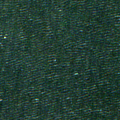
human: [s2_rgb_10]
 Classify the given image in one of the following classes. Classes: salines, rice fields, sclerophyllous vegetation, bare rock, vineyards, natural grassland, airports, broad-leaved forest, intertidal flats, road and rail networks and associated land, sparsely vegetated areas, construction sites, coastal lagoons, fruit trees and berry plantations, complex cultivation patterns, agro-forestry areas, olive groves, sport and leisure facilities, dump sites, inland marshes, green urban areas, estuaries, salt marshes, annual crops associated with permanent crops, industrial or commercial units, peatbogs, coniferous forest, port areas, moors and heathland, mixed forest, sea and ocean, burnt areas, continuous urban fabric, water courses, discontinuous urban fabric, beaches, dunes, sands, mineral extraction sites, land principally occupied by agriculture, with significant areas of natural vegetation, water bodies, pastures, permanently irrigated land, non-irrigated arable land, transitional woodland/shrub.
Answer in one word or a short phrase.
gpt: sea and ocean